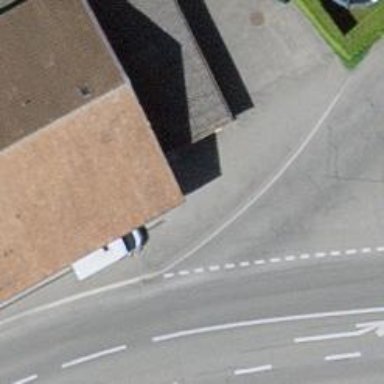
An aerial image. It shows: Post box.